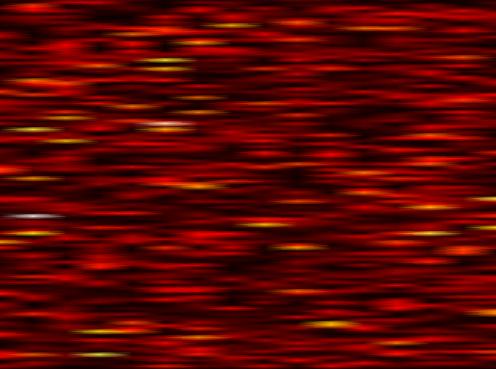
Label: UFMC